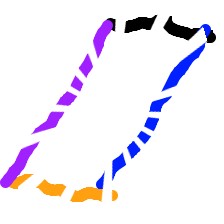
Shape: parallelogram